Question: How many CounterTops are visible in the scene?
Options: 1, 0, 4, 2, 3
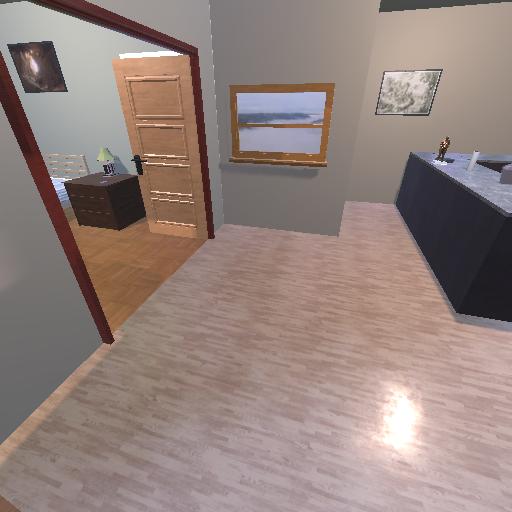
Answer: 1